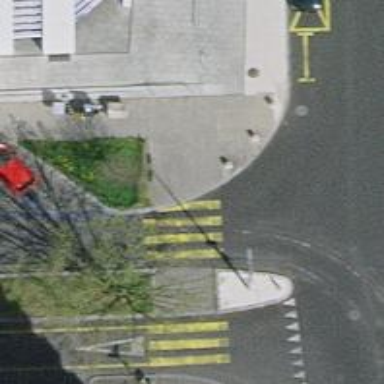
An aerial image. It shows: Uncontrolled zebra crossing on the road.